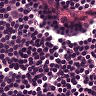
Metastatic tissue present: no